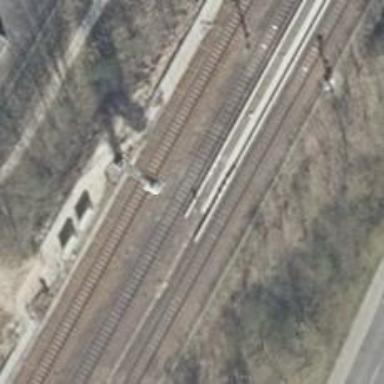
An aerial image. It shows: Light rail railway line with electrified rails.